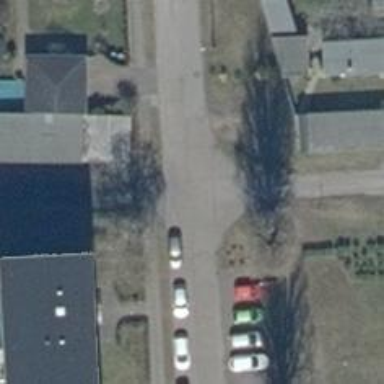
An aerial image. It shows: Residential road paved with concrete.